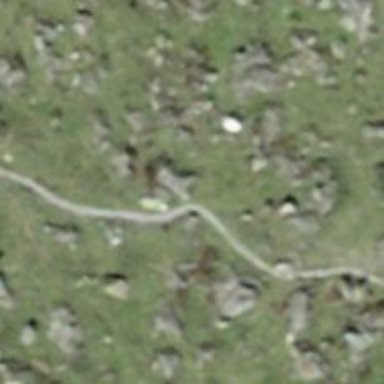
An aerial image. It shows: Path.